Interaction volume radius: 5 \u00c5
Interaction volume height: 40 \u00c5
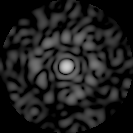
Disorder parameter: 0.8288